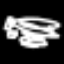
Label: square